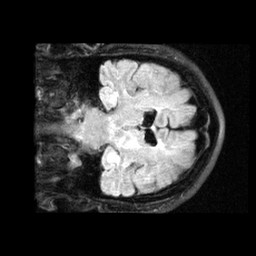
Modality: FLAIR
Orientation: coronal
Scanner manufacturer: siemens
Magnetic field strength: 1.5 T
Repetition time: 9.11 s
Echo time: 0.111 s